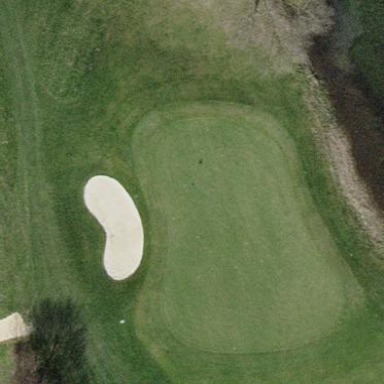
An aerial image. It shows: Picturesque green golfing area with grass land use.